I will show an image sequence of human cooking. I have annotated the images with numbered circles. Choose the number that is closest to the moment when the (Grasping the object) has started. You are a five-time world champion in this game. Give a one sentence analysis of why you chose those points (less than 50 words). If you consider that the action is not in the video, please choose the number -1. Provide your answer at the end in a json file of this format: {"points": []}
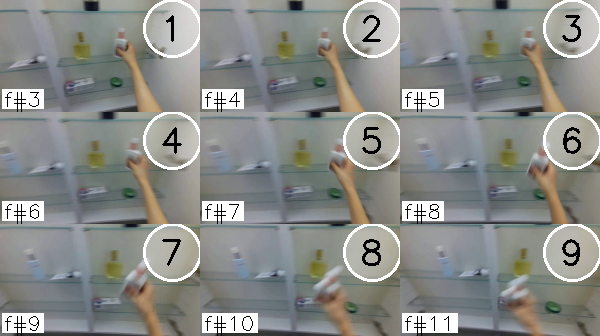
Frame 1 shows the clearest moment of hand-object contact.
{"points": [1]}